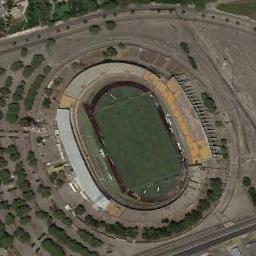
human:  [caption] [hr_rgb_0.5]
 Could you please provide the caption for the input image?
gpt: The stadium is on the bare land next to some trees .

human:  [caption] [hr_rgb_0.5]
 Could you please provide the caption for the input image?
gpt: There are many trees beside the stadium .

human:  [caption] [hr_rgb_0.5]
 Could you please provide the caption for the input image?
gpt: The oval gymnasium is built on a concrete floor with vegetation next to it .

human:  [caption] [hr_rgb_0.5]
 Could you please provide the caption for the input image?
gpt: This oval stadium has yellow and blue chairs on both sides .

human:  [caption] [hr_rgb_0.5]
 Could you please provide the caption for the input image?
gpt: There are many green bushes around the stadium .